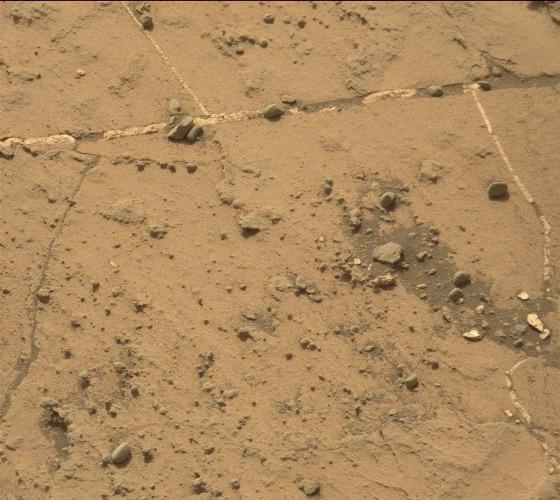
Terrain classes present: Bedrock, Gravel / Sand / Soil, Rock, Shadow